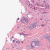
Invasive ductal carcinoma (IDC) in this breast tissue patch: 1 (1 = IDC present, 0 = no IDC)